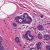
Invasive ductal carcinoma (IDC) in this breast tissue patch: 0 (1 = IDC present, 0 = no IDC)